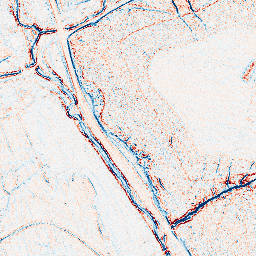
Category: edge_preserving
Decomposition family: bilateral
Decomposition parameters: d: 5
sigma_color: 25
sigma_space: 75
Upsampling method: regularized
Upsampling parameters: scale: 4
lambda_reg: 0.01
Upsampling scale: 4